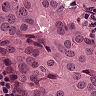
Metastatic tissue present: yes